Question: I have 2 tables orc_users and orc_files.
Now I want to fetch files of related users from orc_files table
I have try this Query:-
'''
use orc
select *
from orc_users as T1
INNER JOIN orc_files AS t2 on T1.id = t2.userid
where T1.email='sdfsdf';
'''
and I got this result:-

but I want records something like:-
'''
user={name:"sad",
phone:"asdasda",
files:[{filename:"dfsdfs",size:12,fileid:"sdfs"},
{filename:"dfsdfs",size:12,fileid:"sdfs"}]}
'''
I am using node.js with MySQL so it give me result in array.
please help me.
Thanks in advance.
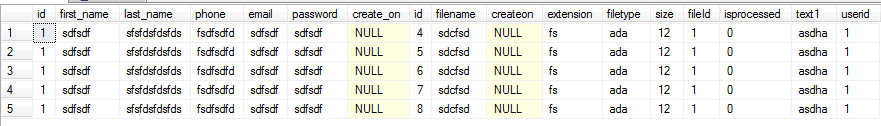
Answer: all untested:
Use group_concat() for the comma separated string and group by in the query, like so:
'''
select
t1.id
/* specify the fields here */
, GROUP_CONCAT(T2.Filename
ORDER BY T2.Filename ASC SEPARATOR ', ') as filenames
from orc_users as T1
INNER JOIN orc_files AS t2 on T1.id = t2.userid
where T1.email='sdfsdf'
group by
t1.id
/* specify the fields here too */
;
'''
Try also using CONCAT() to get both filename and size, e.g.
'''
, GROUP_CONCAT( CONCAT(T2.Filename,' size:',T2.size)
ORDER BY T2.Filename ASC SEPARATOR ', ') as filenames
'''
If concat() inside the group_concat() works [I think it will] keep adding items until you get all the details required.
performance warning: no idea how well this would perform, might not be great.